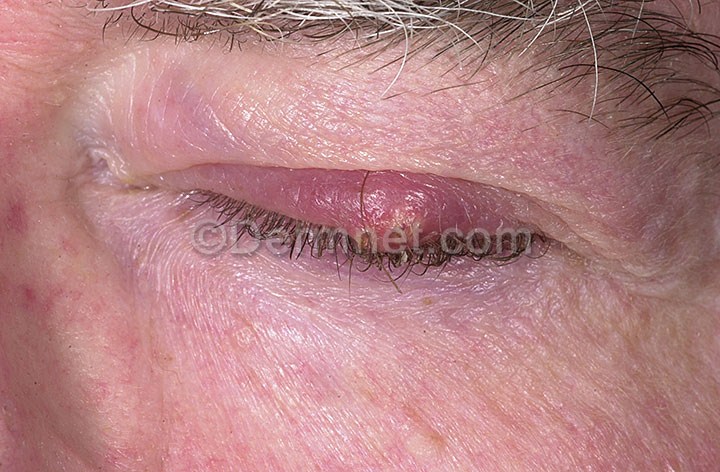
Disease: Cellulitis Impetigo and other Bacterial Infections